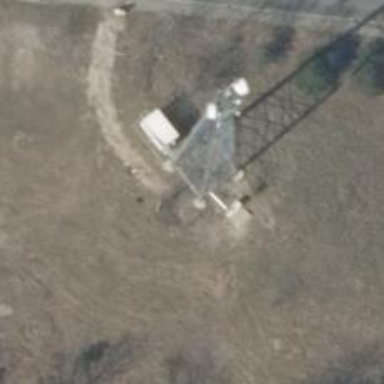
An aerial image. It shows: Communication tower.